Question: I would like to add the fullpalette of bootstrap material design in my Angular application.
When I'm doing "grunt build" this file material-fullpalette.min.css isn't working in the dist (I added it manually in my index.html).
How can I do it correctly so that I'll be able to use all the colors of the css file?

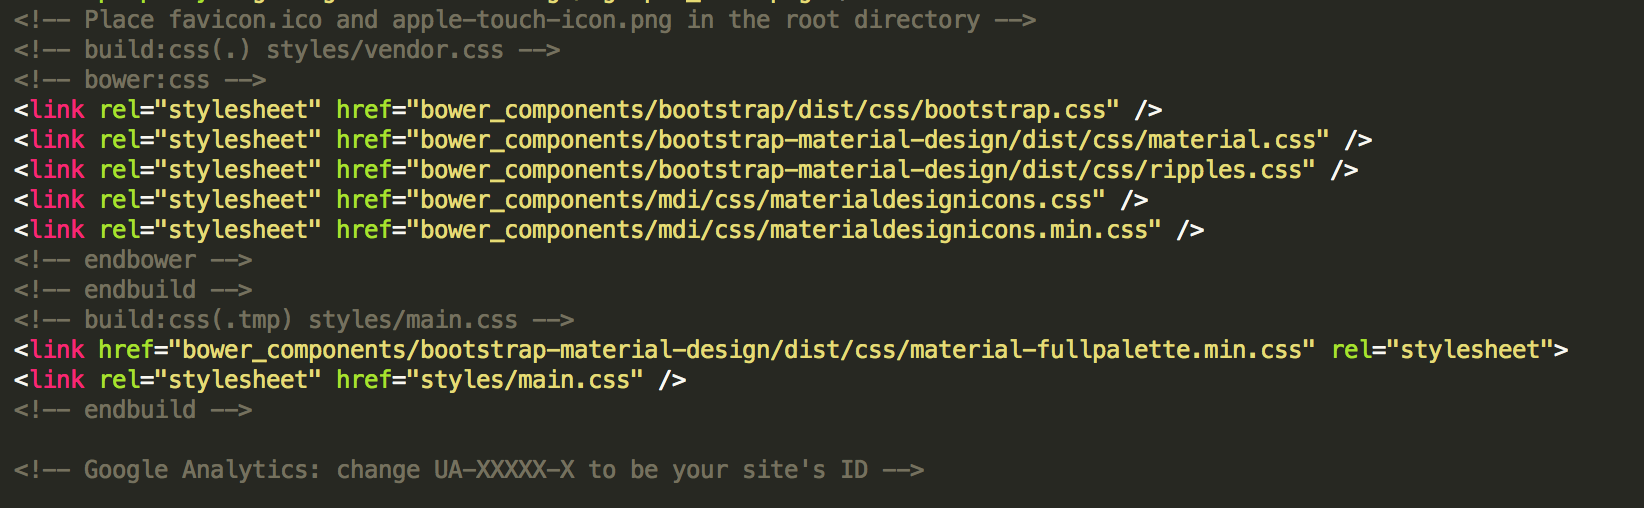
Answer: For adding the material-fullpalette.min.css, you need to do make change in the following file
Location: bower_componentsootstrap-material-designower.json
For adding only material-fullpalette.min.css, just do following change
'''
"main": [
"dist/css/material.css",
"dist/js/material.js",
"dist/css/ripples.css",
"dist/js/ripples.js",
"dist/css/material-fullpalette.css"
],
'''
For adding other files, you need to do following
'''
"main": [
"dist/css/material.css",
"dist/js/material.js",
"dist/css/ripples.css",
"dist/js/ripples.js",
"dist/css/material-fullpalette.css",
"dist/css/roboto.css",
"dist/fonts/Material-Design-Icons.eot",
"dist/fonts/Material-Design-Icons.svg",
"dist/fonts/Material-Design-Icons.ttf",
"dist/fonts/Material-Design-Icons.woff",
"dist/fonts/RobotoDraftBold.woff",
"dist/fonts/RobotoDraftBold.woff2",
"dist/fonts/RobotoDraftItalic.woff",
"dist/fonts/RobotoDraftItalic.woff2",
"dist/fonts/RobotoDraftRegular.woff",
"dist/fonts/RobotoDraftRegular.woff2"
],
'''
Then if you run grunt, it will be automatically included in the main package.